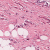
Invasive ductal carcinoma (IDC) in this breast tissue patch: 1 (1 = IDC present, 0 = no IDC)